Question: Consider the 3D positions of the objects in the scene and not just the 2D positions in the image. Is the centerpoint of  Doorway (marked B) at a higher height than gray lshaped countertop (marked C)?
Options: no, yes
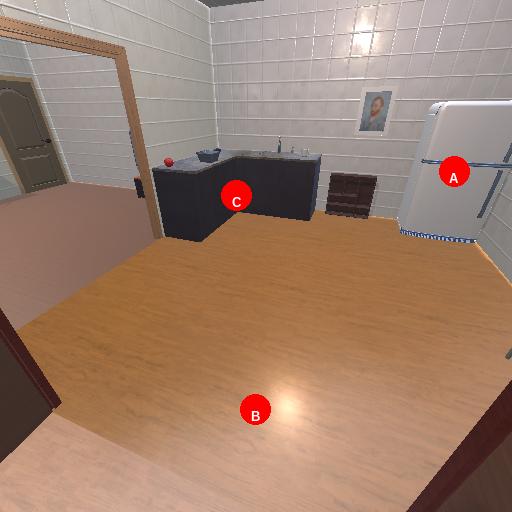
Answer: no